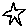
Label: star